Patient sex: M
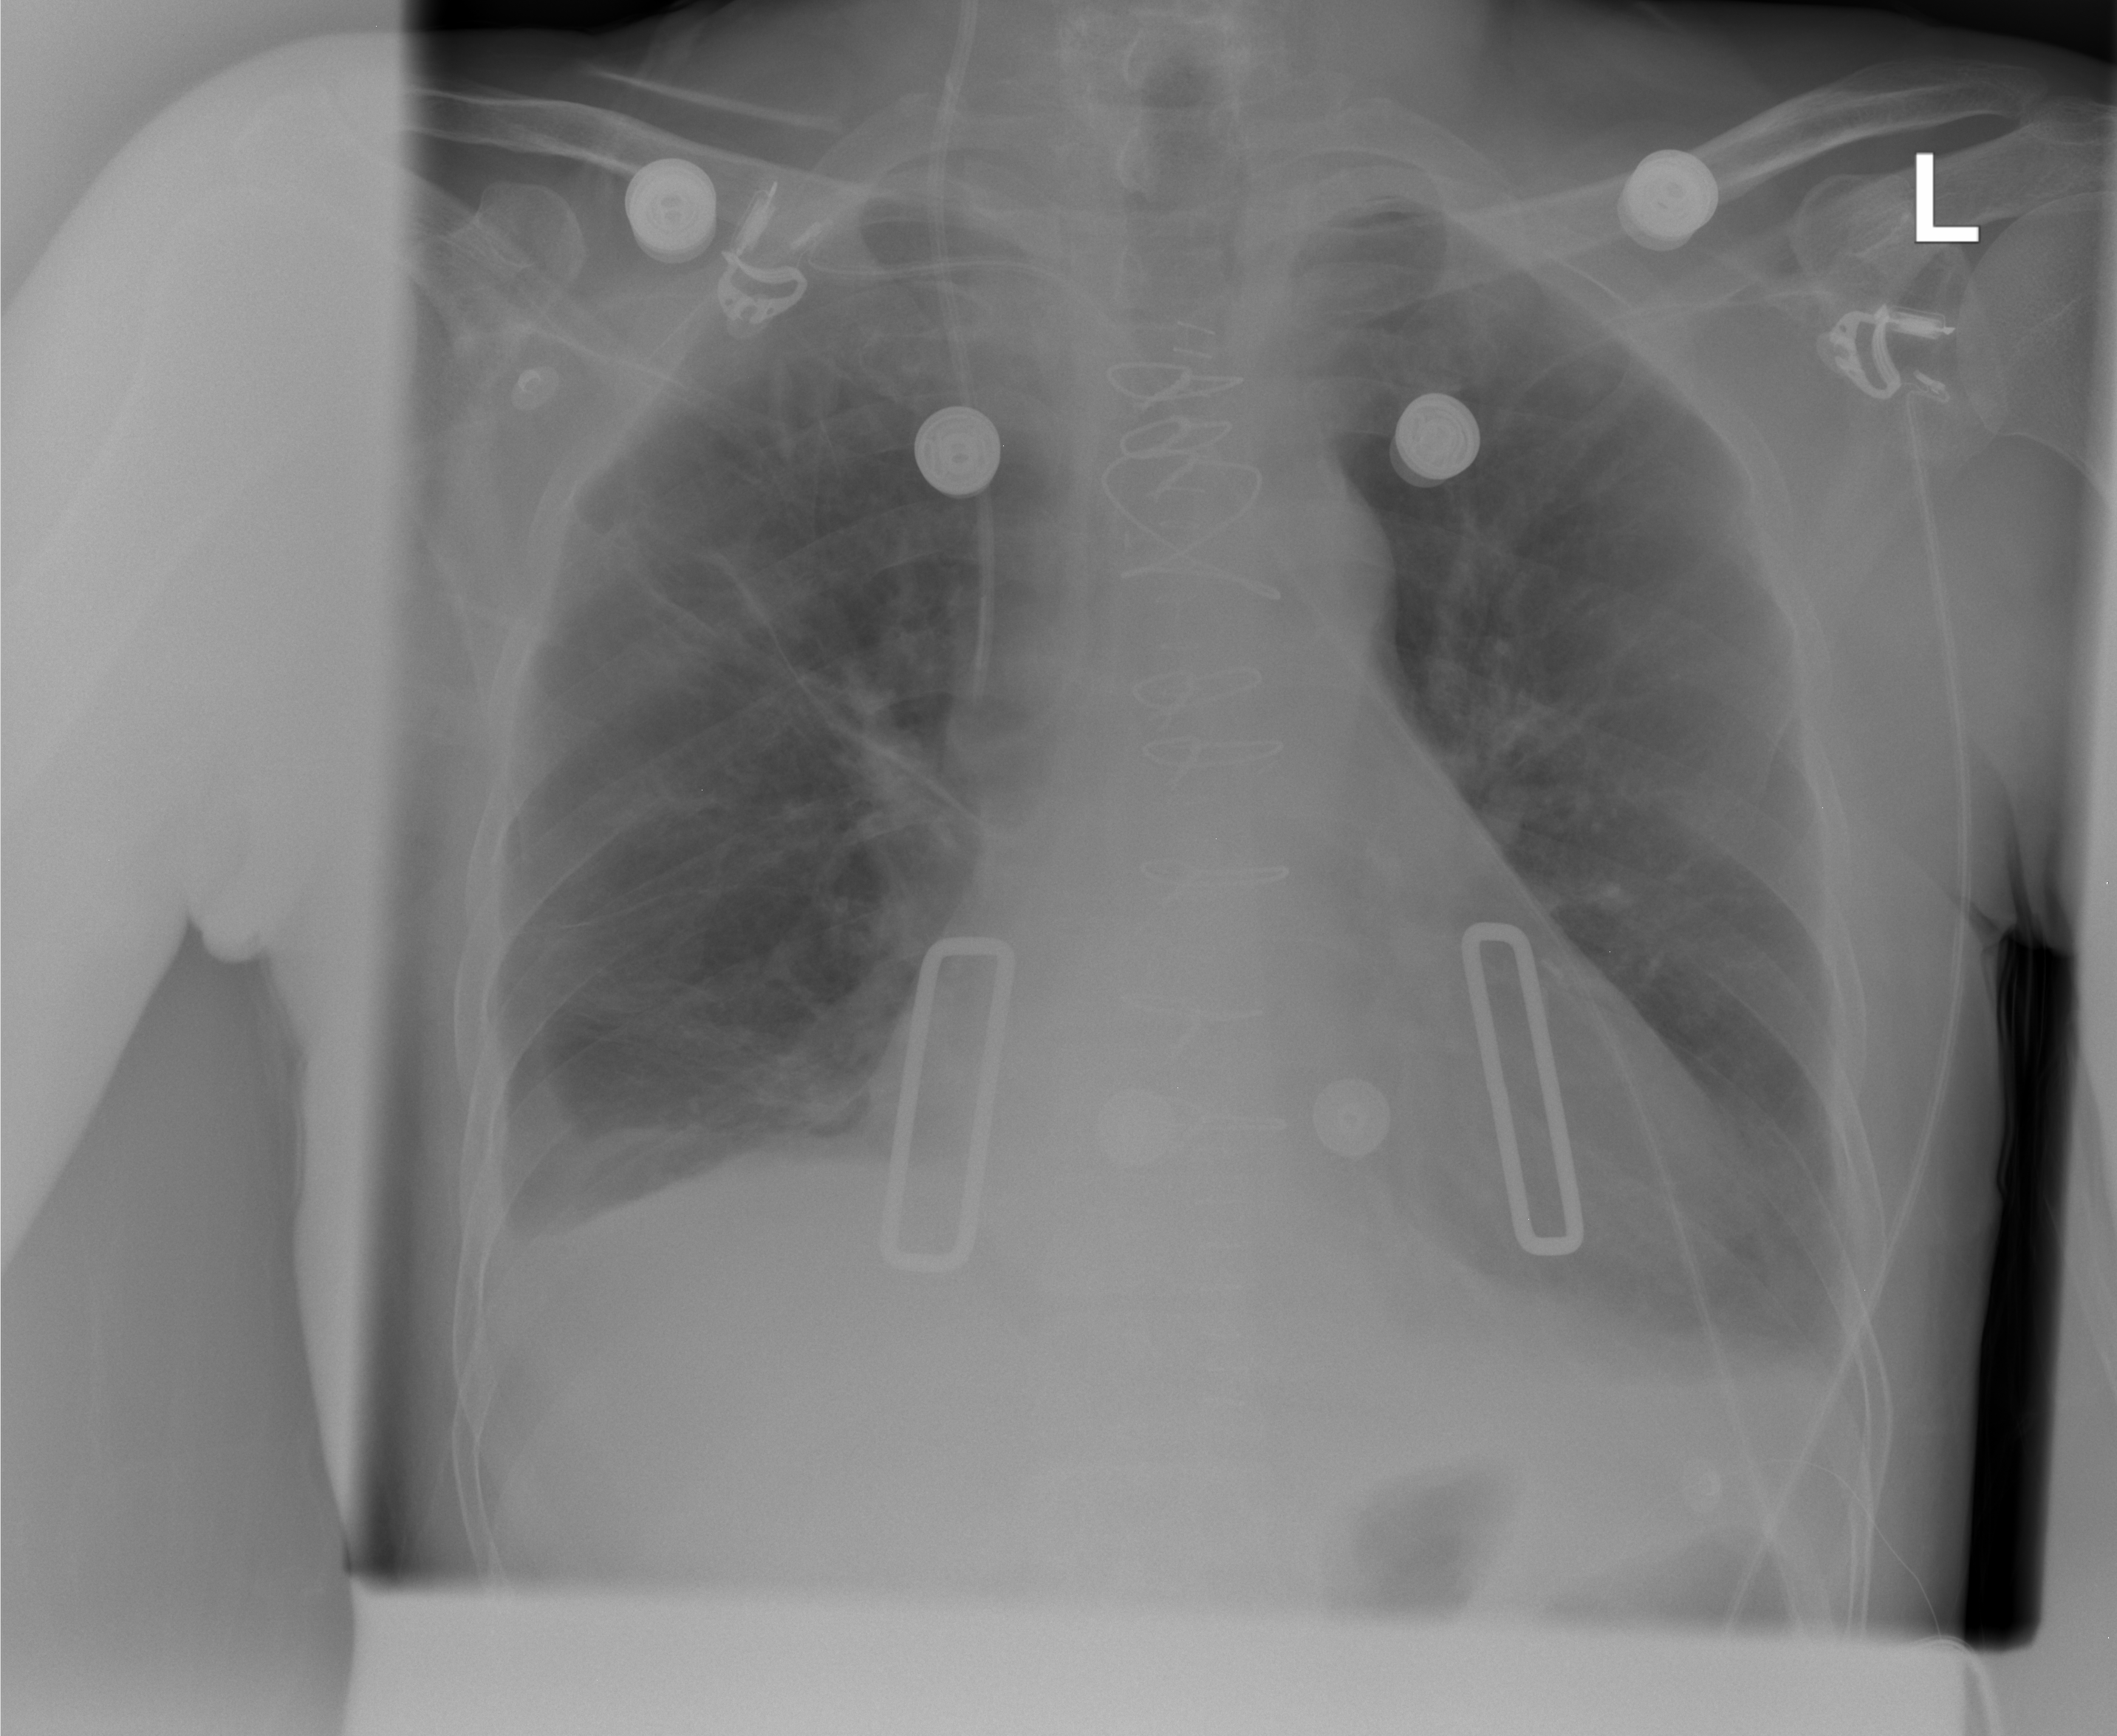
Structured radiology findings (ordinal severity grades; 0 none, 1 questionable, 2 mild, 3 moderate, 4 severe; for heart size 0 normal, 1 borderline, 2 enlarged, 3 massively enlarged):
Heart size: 2
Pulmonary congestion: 2
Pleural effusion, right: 2
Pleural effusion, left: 2
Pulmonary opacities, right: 0
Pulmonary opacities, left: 0
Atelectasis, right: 2
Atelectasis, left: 0